Aerial crown-view tile of a tropical tree (Barro Colorado Island, Panama), acquired 20240813:
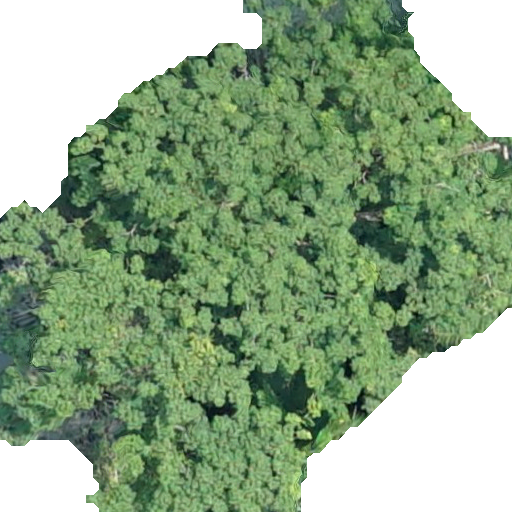
Species: Ceiba pentandra
GBIF accepted scientific name: Ceiba pentandra
Crown area: 323.453 m²